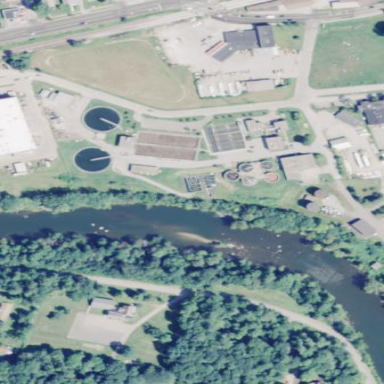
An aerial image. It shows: View of wastewater plant.